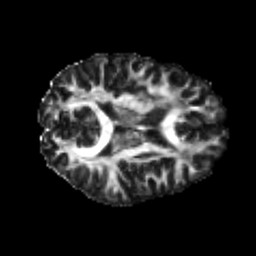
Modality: FA
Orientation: axial
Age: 18
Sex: female
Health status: healthy
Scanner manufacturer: philips
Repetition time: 7.386 s
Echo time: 0.08599 s